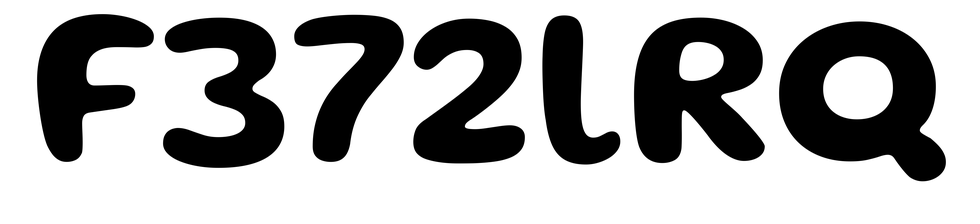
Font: Gluten_SemiBold